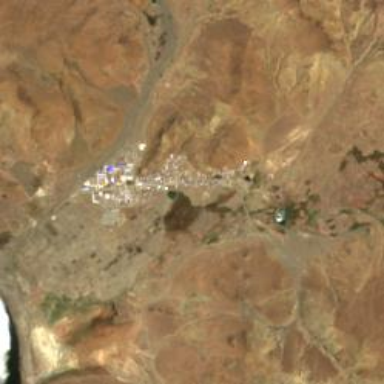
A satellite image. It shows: Township classified as town.